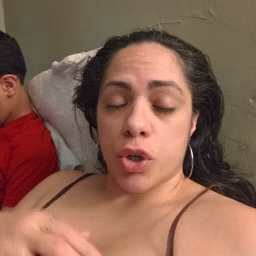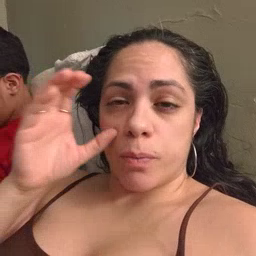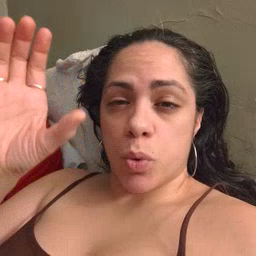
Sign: moon